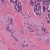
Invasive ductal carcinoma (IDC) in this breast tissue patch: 1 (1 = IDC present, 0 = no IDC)